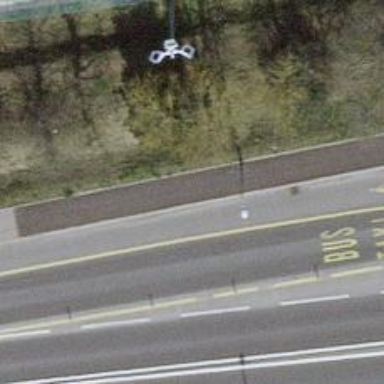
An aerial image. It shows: Asphalt sidewalk along the footway.